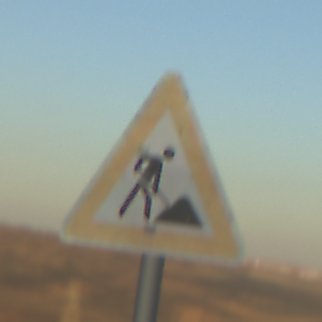
Verkehrszeichen: Arbeitsstelle
Umgebung: Outdoor, Nature
Tageszeit: SunriseSunset
Wetter: Clear
Licht: Natural
Jahreszeit: NotSpecified
Kontrast: LowContrast